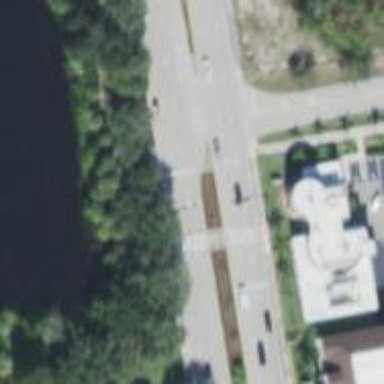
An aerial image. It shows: Footway that serves as traffic island.